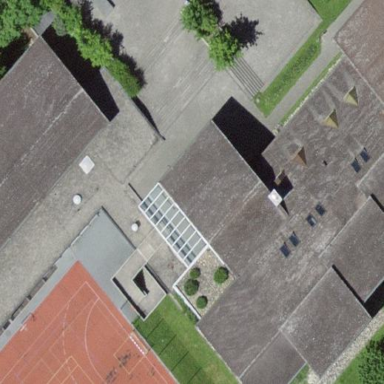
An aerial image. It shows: School building.